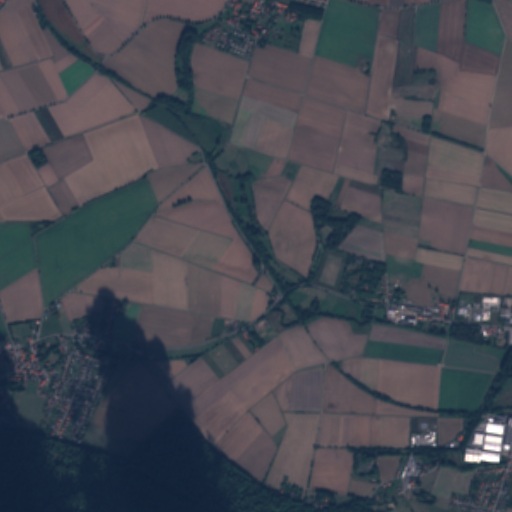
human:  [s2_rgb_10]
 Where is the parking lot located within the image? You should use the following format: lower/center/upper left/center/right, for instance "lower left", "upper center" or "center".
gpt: The parking lot is located in the lower right of the image.
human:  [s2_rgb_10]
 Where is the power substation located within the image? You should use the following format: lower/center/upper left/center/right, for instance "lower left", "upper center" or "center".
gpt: The power substation is located in the lower right of the image.
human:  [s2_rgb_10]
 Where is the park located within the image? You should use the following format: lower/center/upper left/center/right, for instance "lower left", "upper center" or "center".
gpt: There is no park in the image.